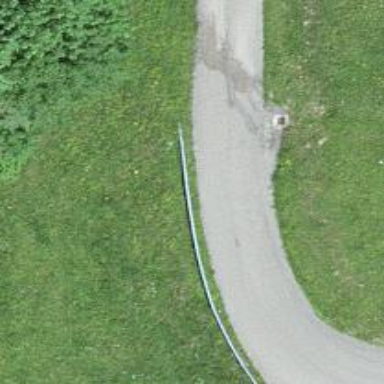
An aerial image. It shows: Well-maintained track road of grade 1.